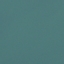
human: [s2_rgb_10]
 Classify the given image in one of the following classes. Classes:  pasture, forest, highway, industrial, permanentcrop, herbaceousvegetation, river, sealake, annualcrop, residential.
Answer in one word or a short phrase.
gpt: SeaLake